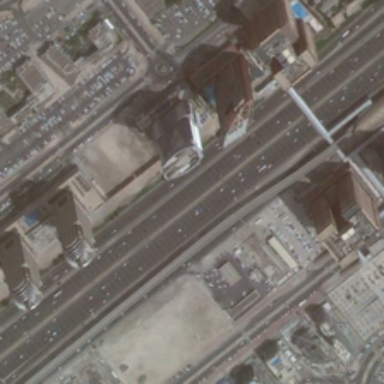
Some tall buildings and parking lots are in two sides of a road in a commercial area .